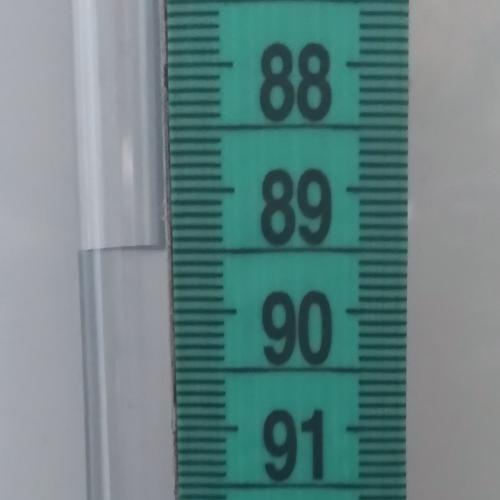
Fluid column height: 89.5 cm